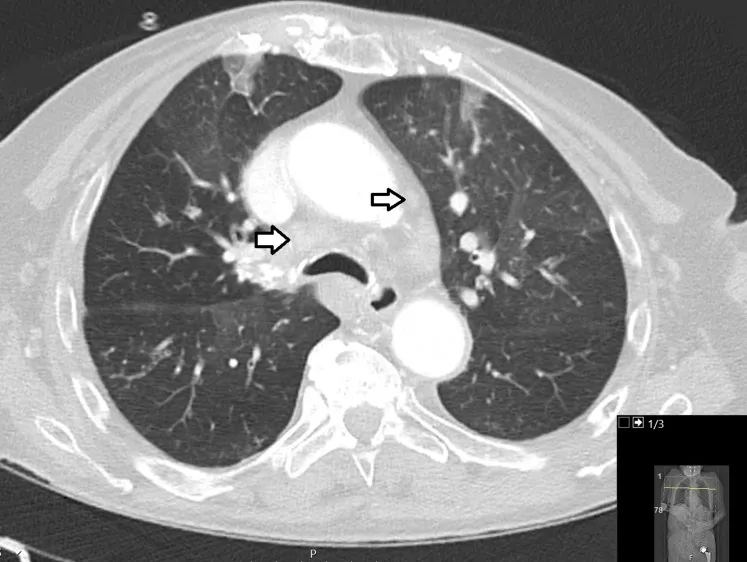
CT scan of the chest showing hilar lymphadenopathies.
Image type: radiology (ct)